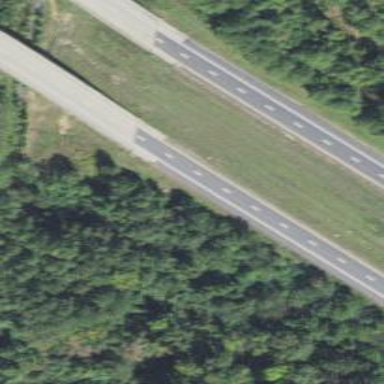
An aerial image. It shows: Beam structure bridge on trunk highway.